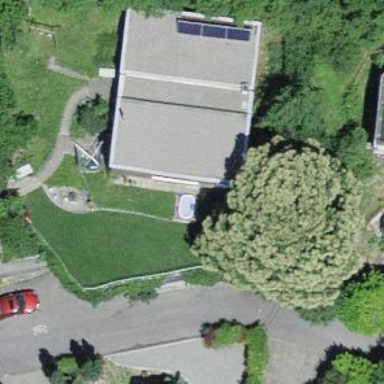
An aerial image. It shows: Residential building.